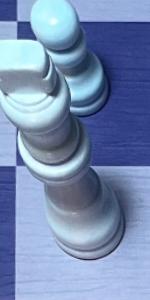
Label: King_White